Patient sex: M
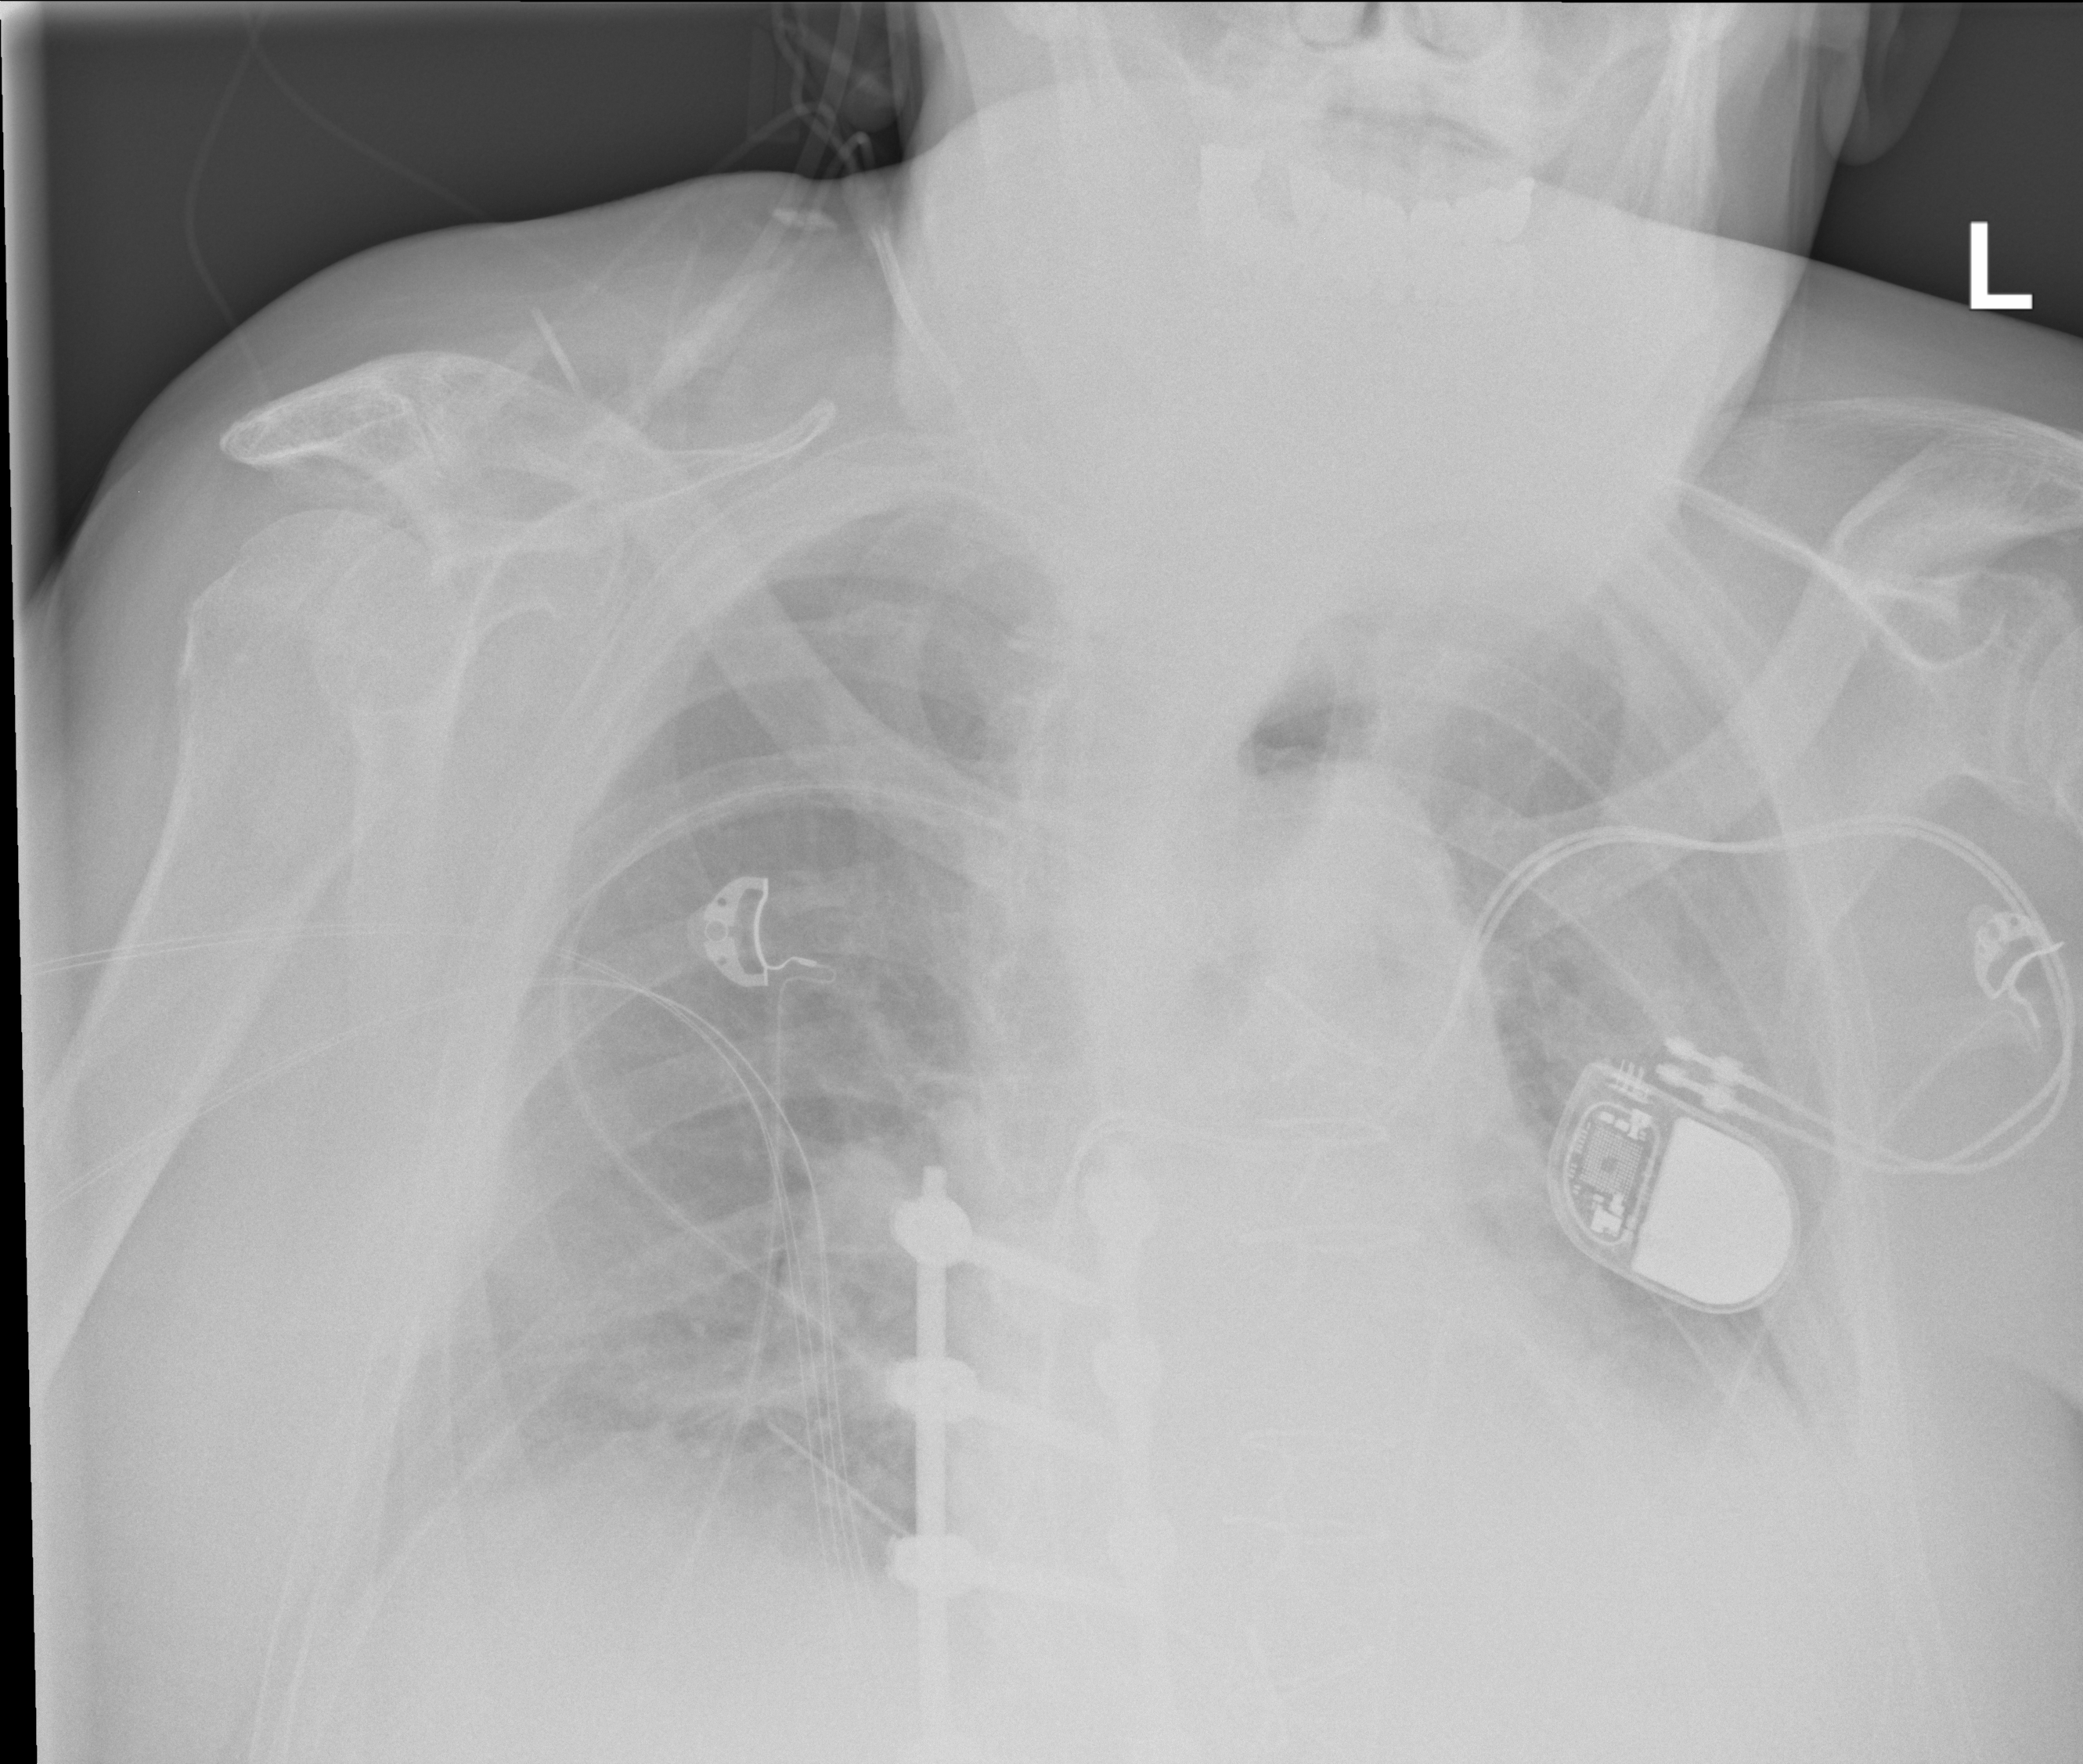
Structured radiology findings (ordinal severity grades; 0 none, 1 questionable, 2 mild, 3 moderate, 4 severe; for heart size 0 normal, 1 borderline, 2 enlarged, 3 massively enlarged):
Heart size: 2
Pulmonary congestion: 2
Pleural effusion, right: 2
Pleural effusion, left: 3
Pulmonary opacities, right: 2
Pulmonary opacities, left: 2
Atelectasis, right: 2
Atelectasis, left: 3